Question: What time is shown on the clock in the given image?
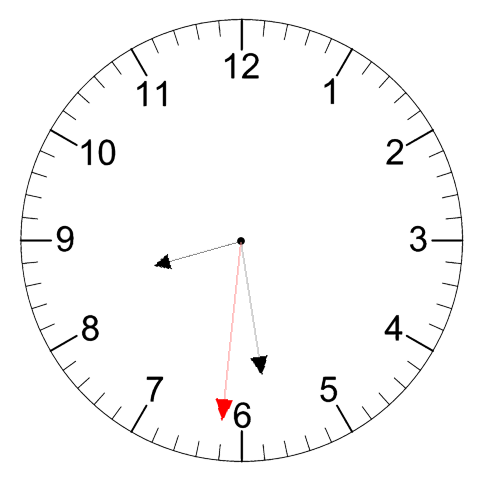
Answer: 08:28:31